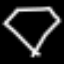
Label: diamond